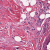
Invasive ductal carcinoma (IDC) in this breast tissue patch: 0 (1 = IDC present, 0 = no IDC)